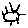
Label: sun